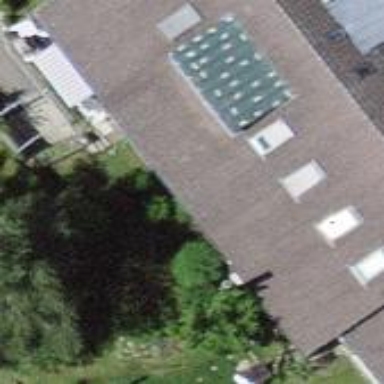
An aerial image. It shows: Gabled roof on residential building.